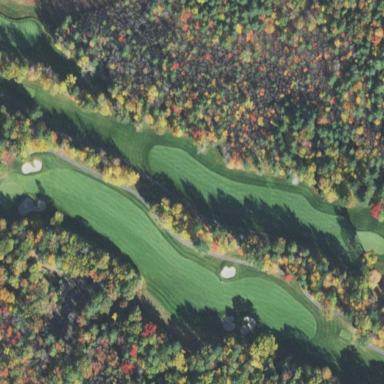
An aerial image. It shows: Grassy area designated as golf fairway.